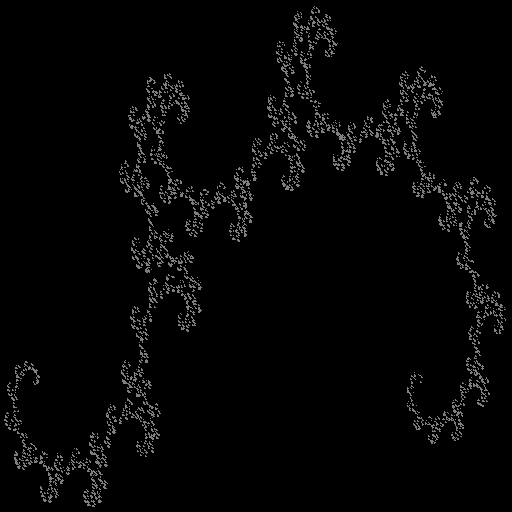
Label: gold_dragon